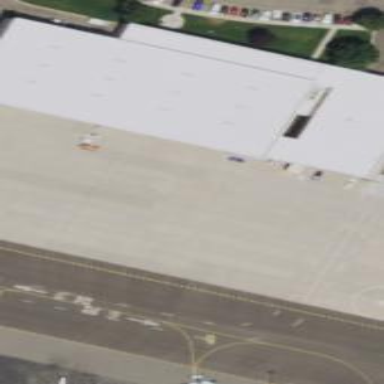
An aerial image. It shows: Apron at the airport.